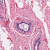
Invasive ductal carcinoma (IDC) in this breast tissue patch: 0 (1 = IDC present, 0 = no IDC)